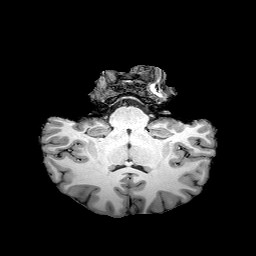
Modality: T1w
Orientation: sagittal
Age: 20
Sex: female
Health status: healthy